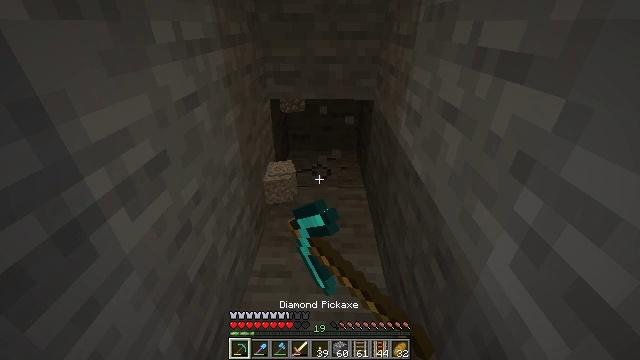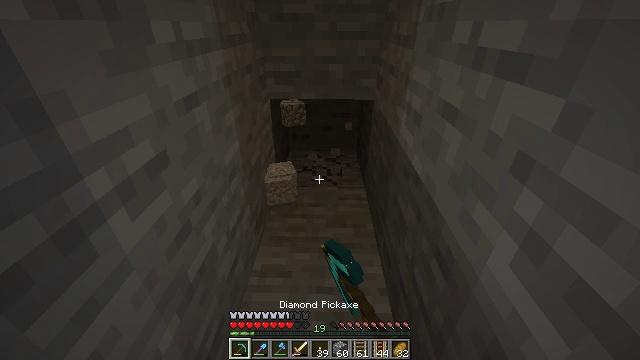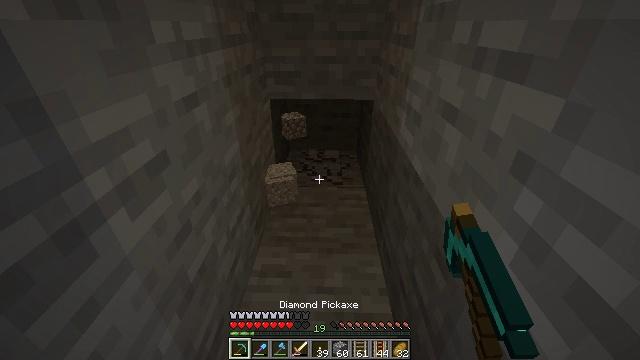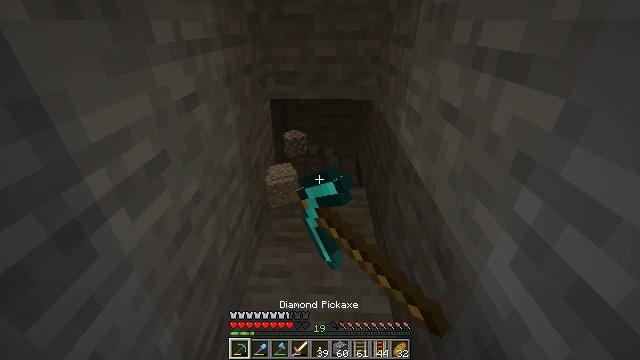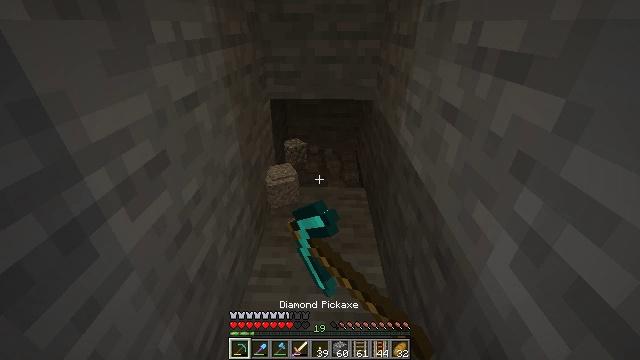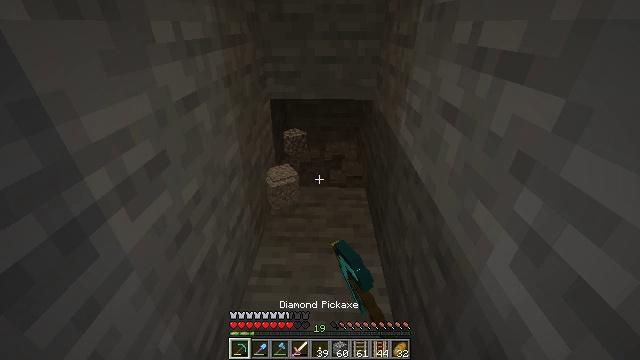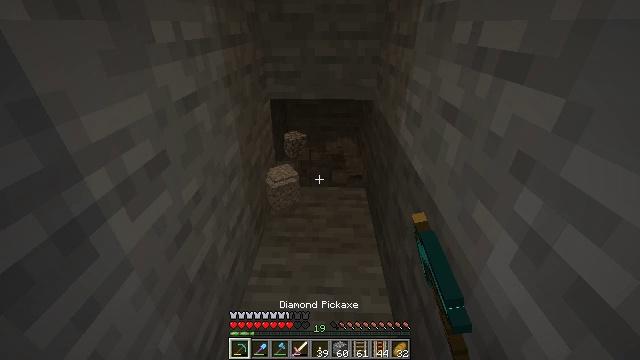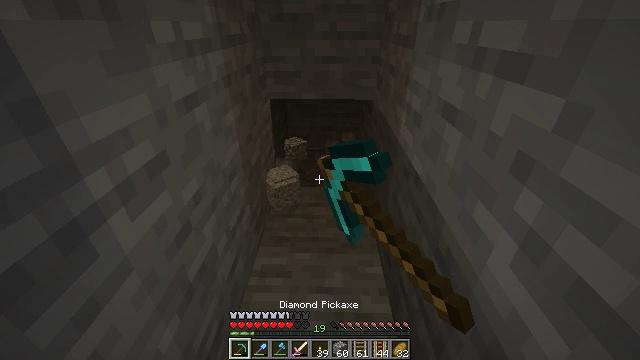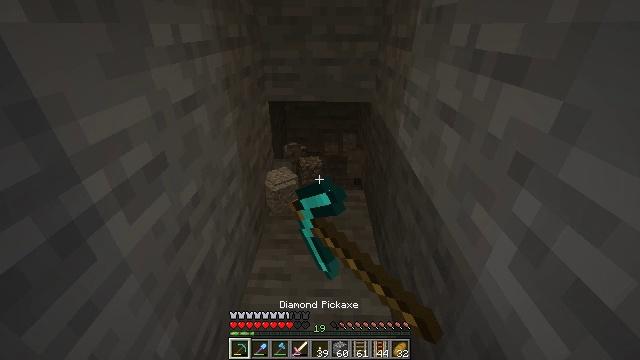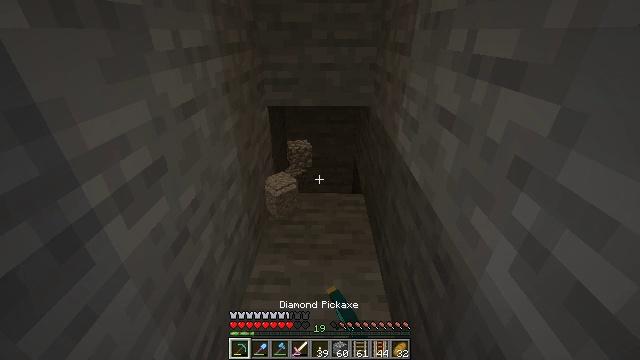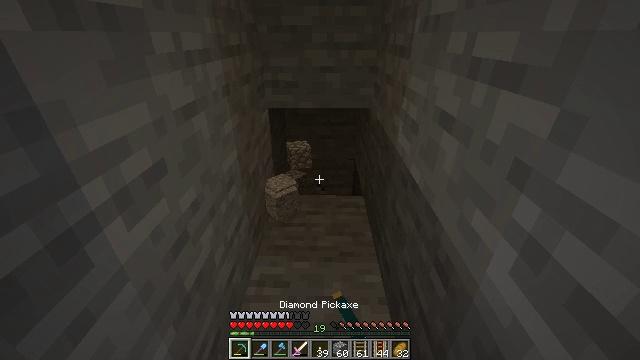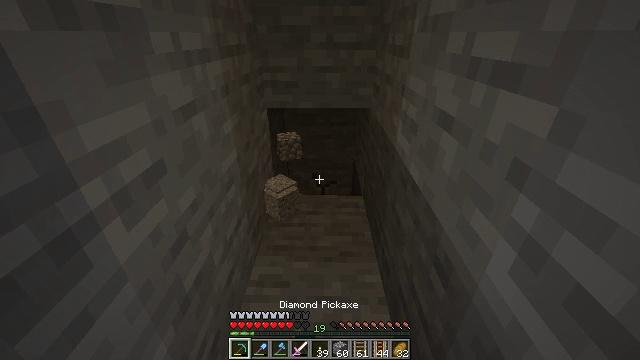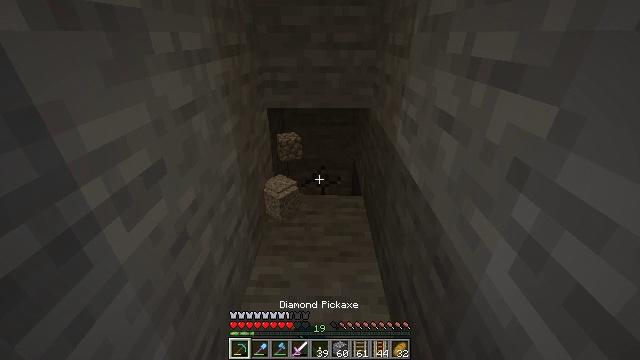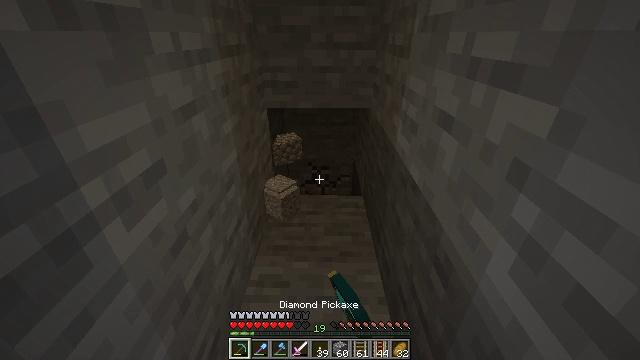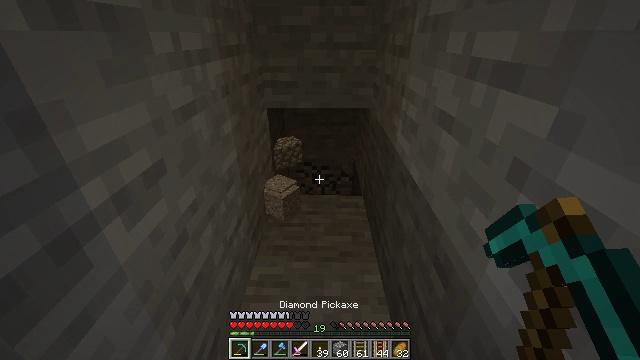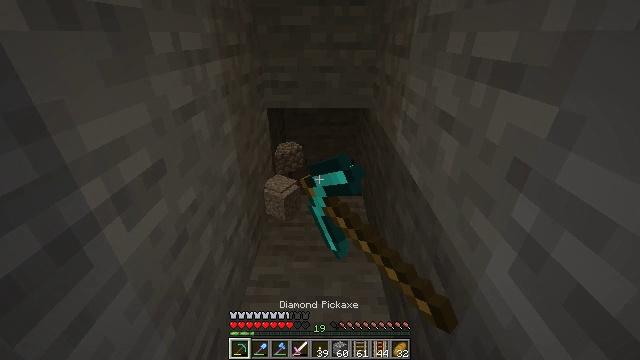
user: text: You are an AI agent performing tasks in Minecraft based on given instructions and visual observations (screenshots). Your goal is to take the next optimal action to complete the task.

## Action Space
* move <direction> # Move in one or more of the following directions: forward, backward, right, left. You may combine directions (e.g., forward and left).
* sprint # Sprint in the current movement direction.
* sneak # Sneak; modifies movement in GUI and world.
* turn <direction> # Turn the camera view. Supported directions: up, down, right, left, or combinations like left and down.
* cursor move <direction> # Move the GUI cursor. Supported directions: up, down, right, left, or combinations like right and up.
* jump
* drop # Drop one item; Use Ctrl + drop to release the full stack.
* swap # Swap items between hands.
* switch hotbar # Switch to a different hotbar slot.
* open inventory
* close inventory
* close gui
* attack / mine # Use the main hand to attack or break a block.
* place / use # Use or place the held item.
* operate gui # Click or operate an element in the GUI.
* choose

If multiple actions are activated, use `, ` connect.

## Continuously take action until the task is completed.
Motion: motion action
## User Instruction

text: Mine stone underground.
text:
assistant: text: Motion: attack / mine
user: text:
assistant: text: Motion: attack / mine
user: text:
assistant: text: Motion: attack / mine
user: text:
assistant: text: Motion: attack / mine
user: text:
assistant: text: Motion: attack / mine
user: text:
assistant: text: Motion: attack / mine
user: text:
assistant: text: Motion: attack / mine
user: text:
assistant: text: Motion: attack / mine
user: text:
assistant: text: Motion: attack / mine
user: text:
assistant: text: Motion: attack / mine
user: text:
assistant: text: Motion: attack / mine
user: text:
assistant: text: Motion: attack / mine
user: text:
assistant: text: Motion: attack / mine
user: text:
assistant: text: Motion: attack / mine
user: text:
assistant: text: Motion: attack / mine
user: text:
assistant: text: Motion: attack / mine
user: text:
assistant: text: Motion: turn down, attack / mine
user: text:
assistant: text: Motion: turn down, attack / mine
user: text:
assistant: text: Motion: turn down, attack / mine
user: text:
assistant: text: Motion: attack / mine
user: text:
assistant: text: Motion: attack / mine
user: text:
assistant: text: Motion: attack / mine
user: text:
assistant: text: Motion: attack / mine
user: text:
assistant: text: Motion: attack / mine
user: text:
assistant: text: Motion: attack / mine
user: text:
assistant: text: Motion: attack / mine
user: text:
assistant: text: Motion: attack / mine
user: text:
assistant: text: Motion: attack / mine
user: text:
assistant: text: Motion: attack / mine
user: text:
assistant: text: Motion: move forward, attack / mine